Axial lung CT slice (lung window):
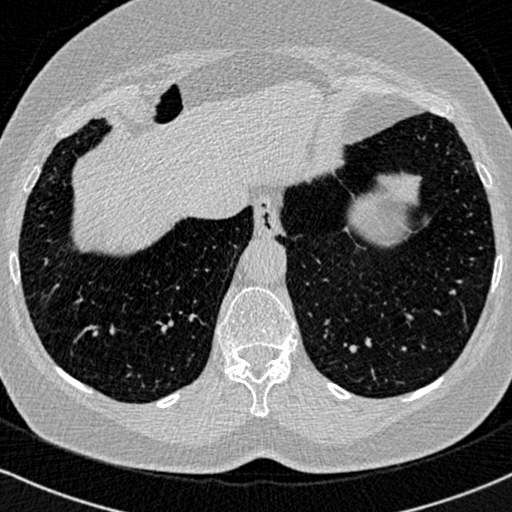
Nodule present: no